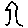
Label: tree